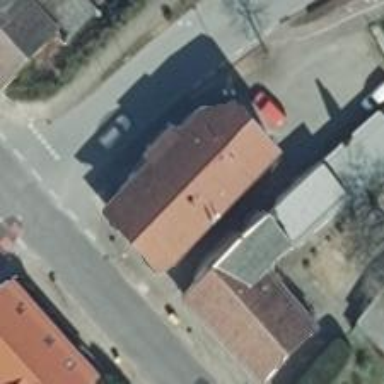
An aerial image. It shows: Bakery inside building.